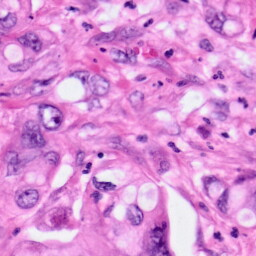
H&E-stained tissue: Pancreatic